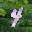
Label: 4